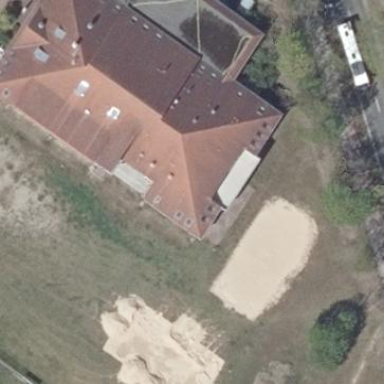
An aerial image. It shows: Sports centre building.